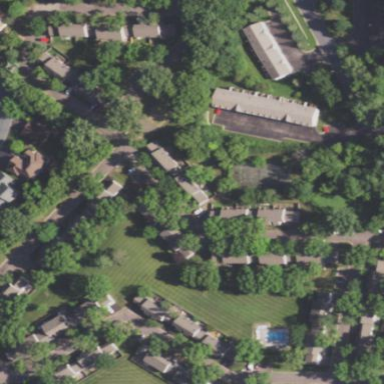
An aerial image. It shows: Terraced residential area.